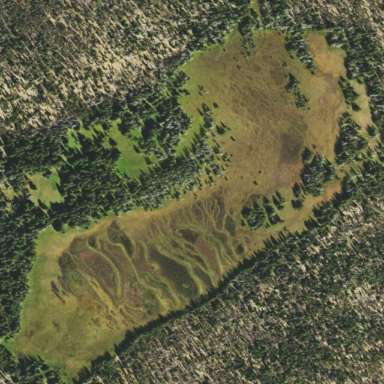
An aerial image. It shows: Wetland area characterized by wet meadow.